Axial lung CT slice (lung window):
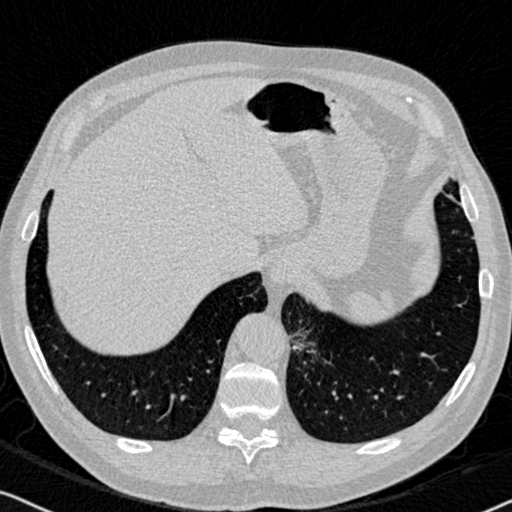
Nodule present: no